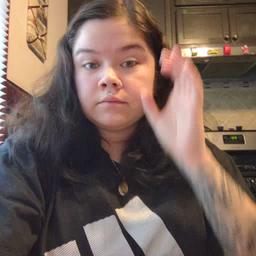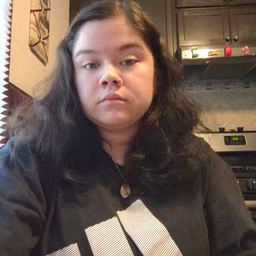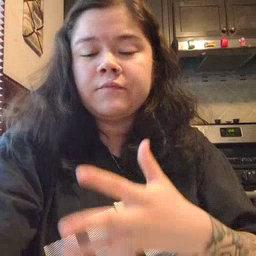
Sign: fast